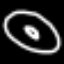
Label: donut